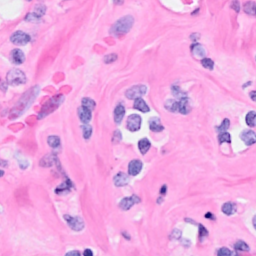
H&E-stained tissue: Breast